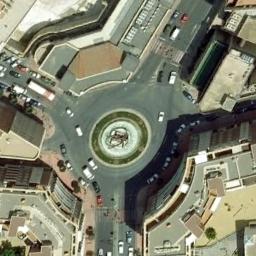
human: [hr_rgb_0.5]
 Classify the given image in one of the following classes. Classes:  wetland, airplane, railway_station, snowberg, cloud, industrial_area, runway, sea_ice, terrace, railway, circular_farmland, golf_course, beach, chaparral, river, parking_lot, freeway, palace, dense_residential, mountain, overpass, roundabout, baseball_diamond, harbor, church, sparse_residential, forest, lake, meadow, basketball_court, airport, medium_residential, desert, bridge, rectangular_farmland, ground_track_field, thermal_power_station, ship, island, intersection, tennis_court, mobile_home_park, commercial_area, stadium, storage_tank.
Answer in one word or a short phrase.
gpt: roundabout